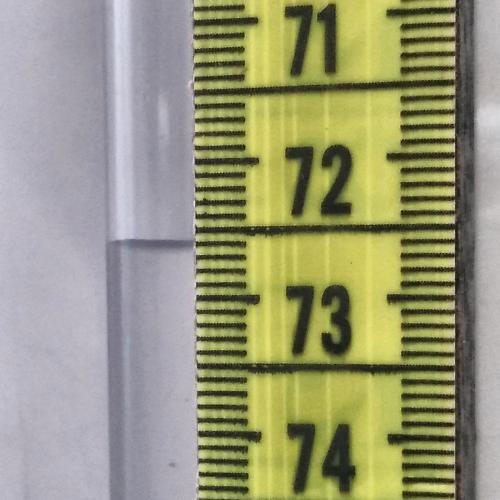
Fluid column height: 72.6 cm